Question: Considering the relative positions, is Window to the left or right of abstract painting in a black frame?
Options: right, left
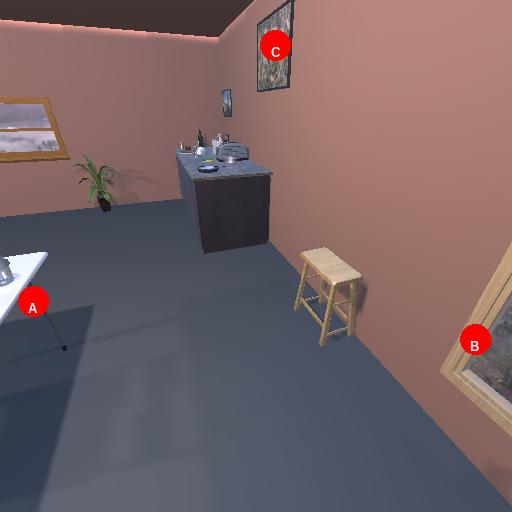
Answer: right